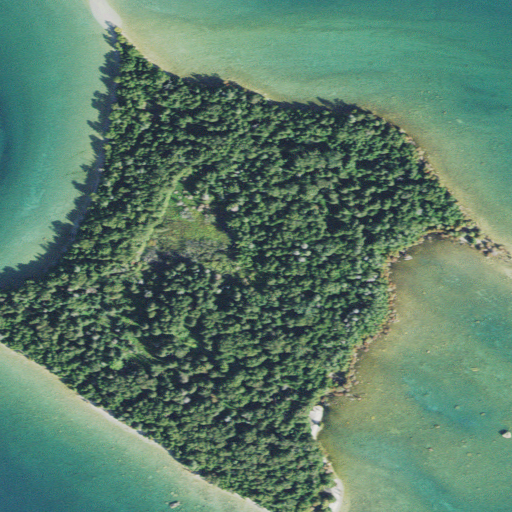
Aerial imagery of island in Michigan named Rover Island containing open water, evergreen forest, barren land, woody wetlands, and mixed forest